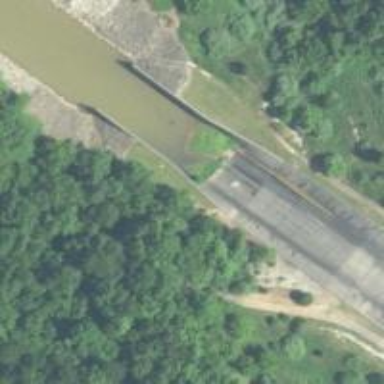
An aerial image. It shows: Spillway along waterway.